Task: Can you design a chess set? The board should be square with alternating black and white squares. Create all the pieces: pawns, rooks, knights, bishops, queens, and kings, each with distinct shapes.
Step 4088:
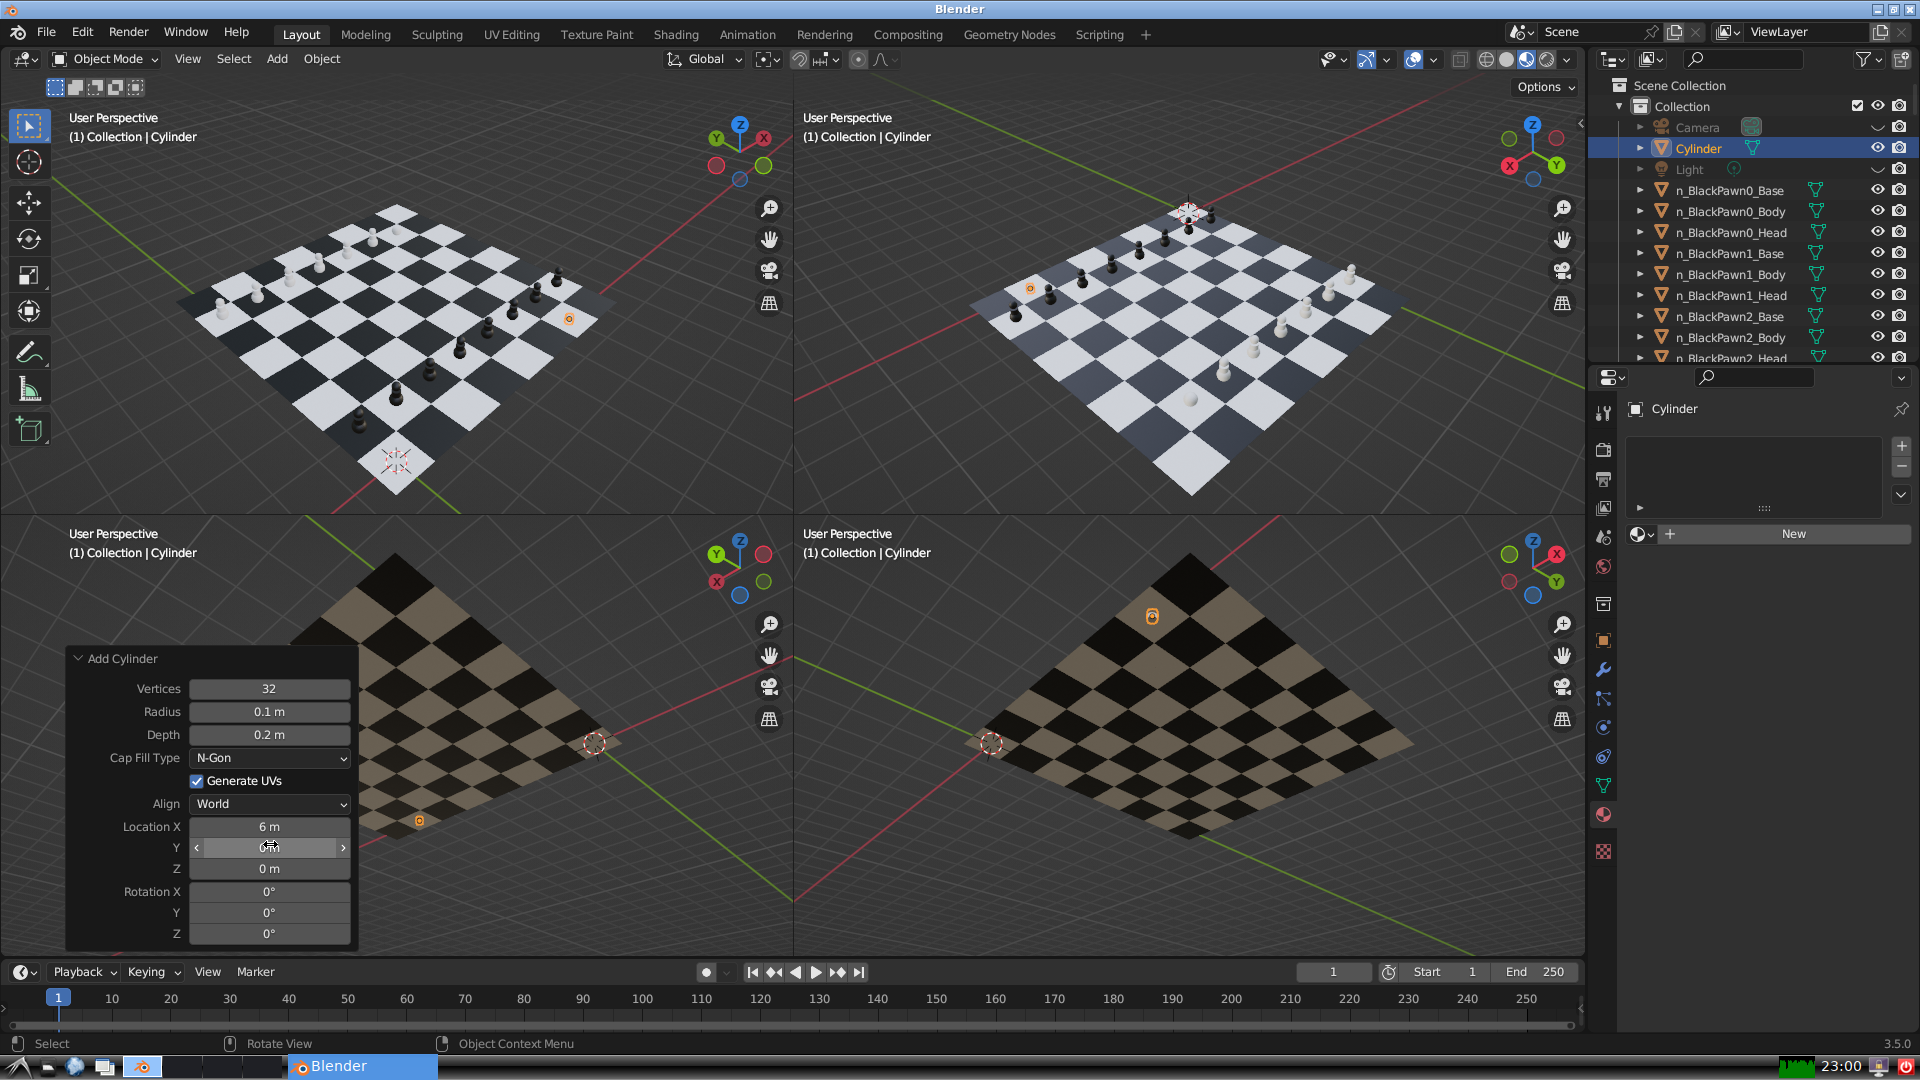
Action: click: no